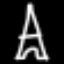
Label: The Eiffel Tower